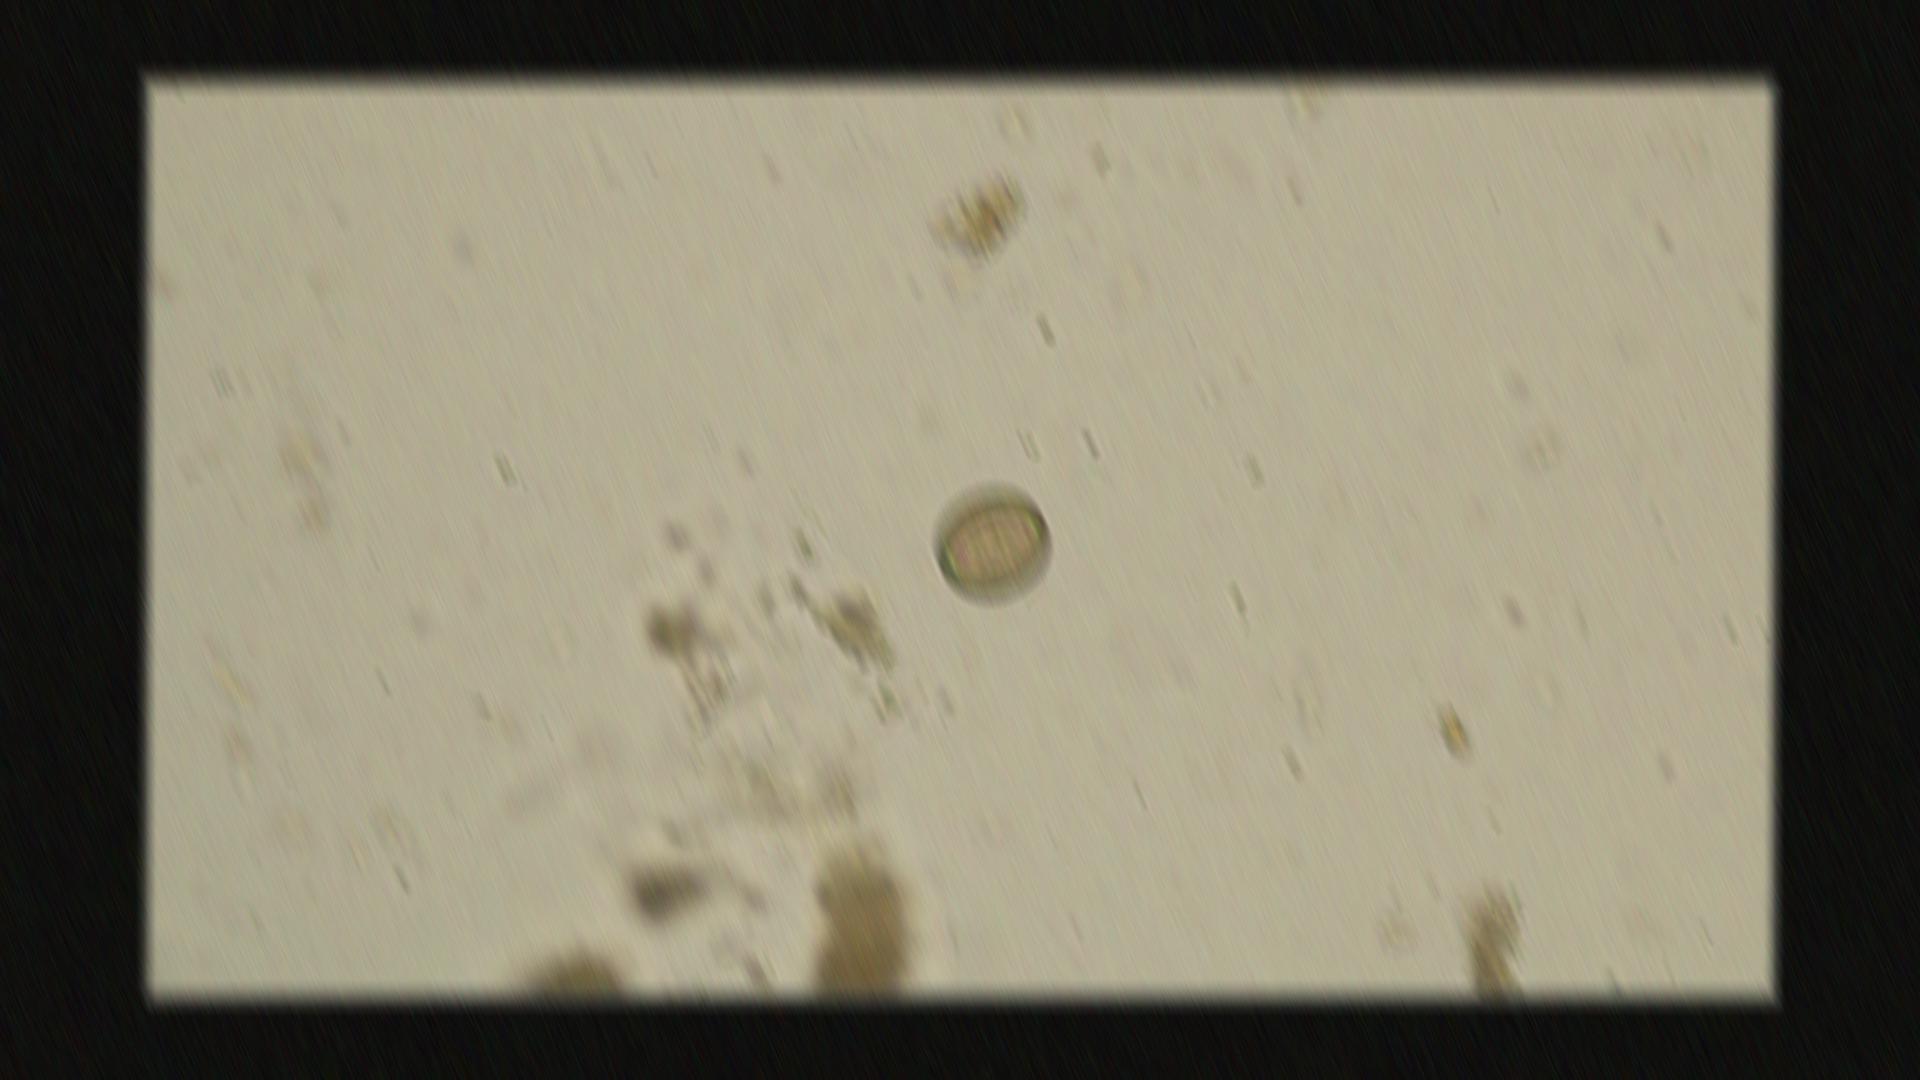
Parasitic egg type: Taenia spp. egg